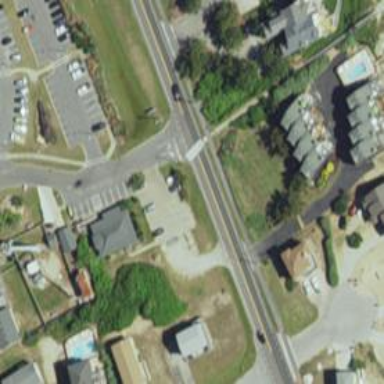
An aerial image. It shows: Marked uncontrolled road crossing.